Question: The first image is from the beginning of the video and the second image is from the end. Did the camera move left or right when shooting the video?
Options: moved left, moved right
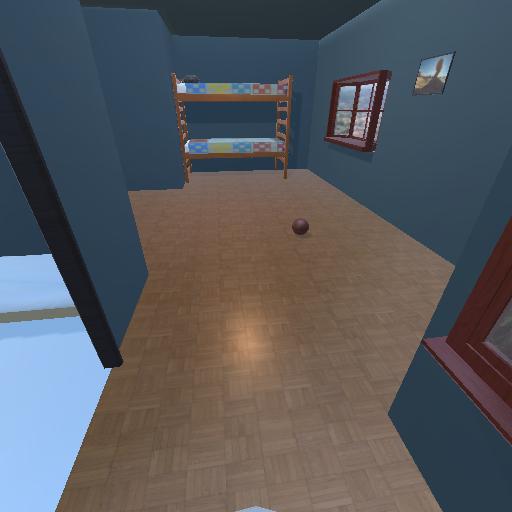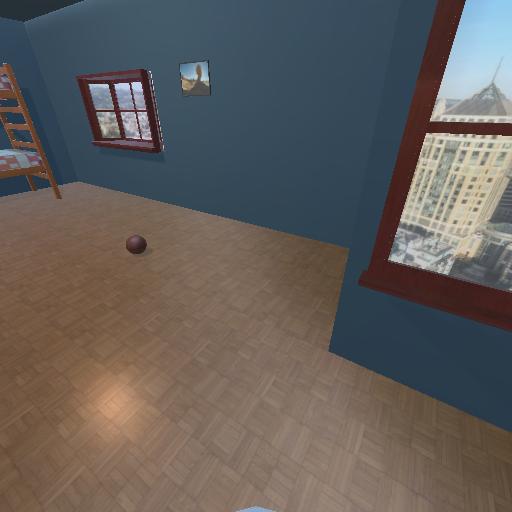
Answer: moved left